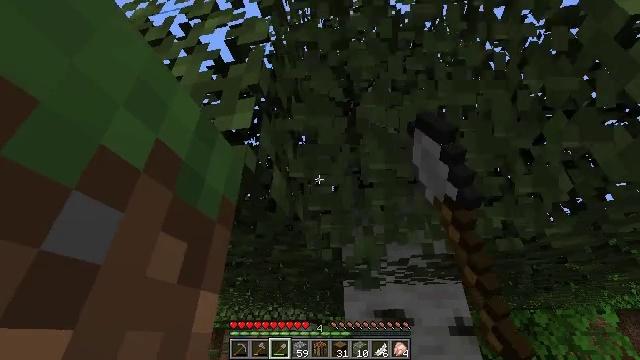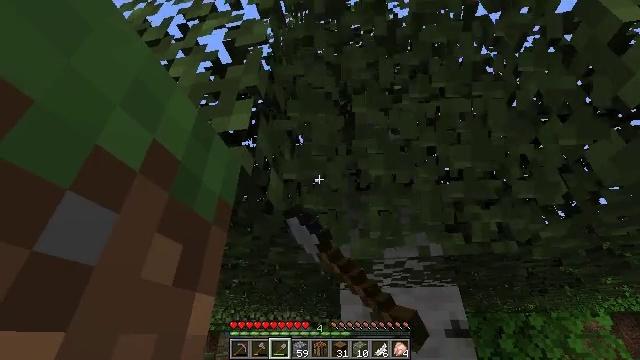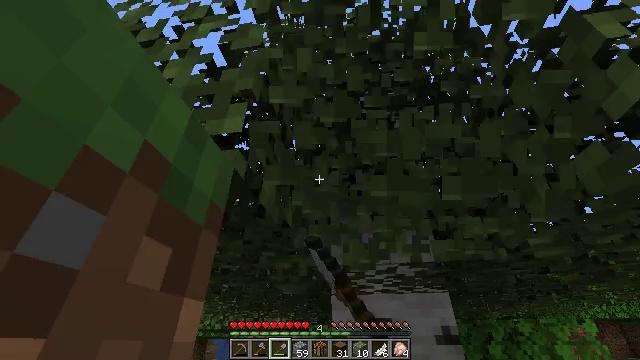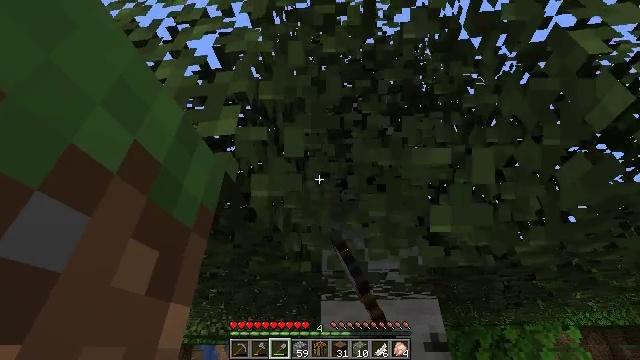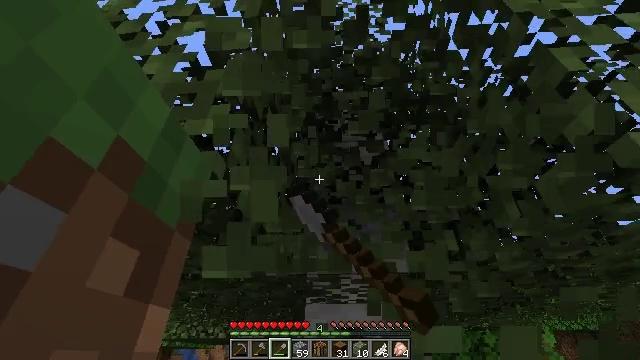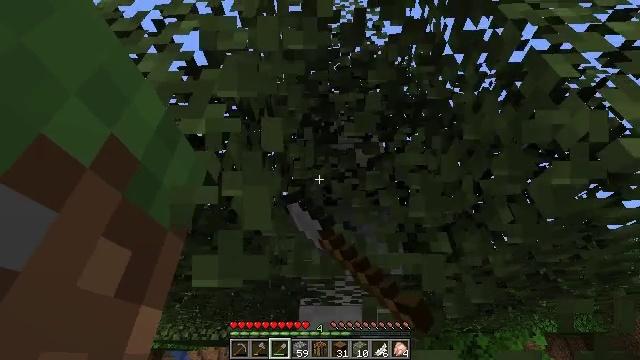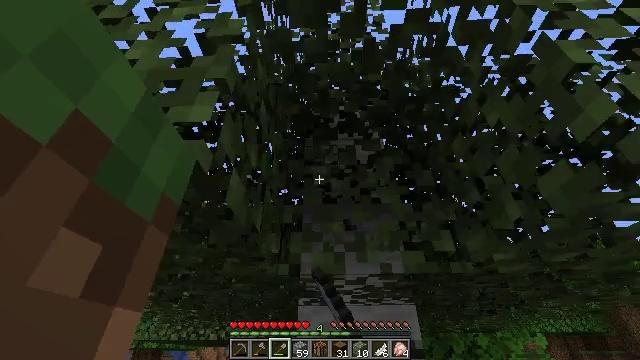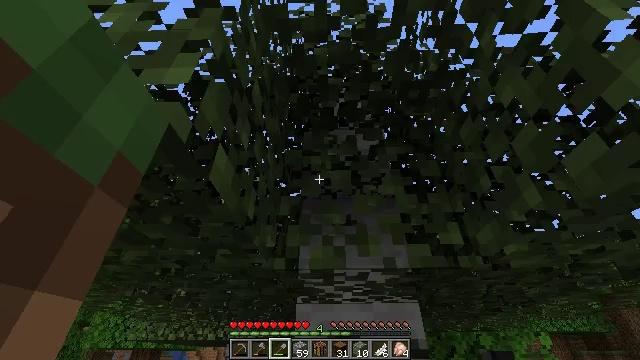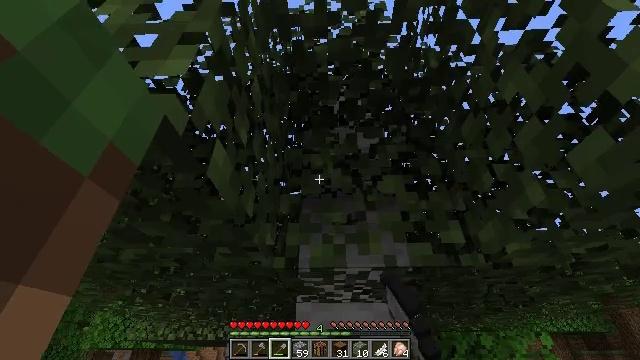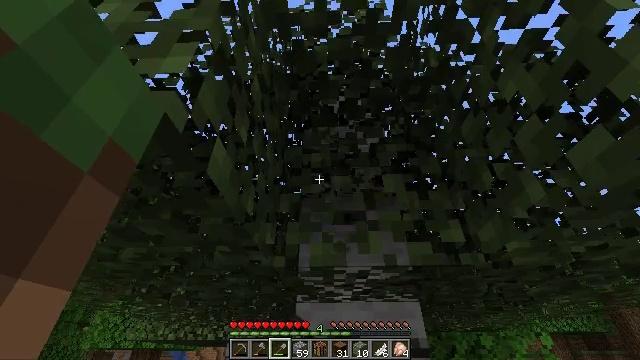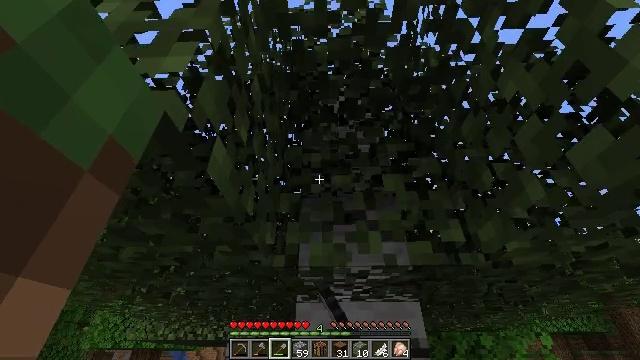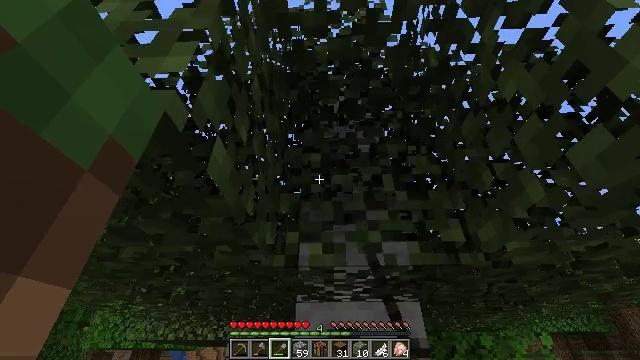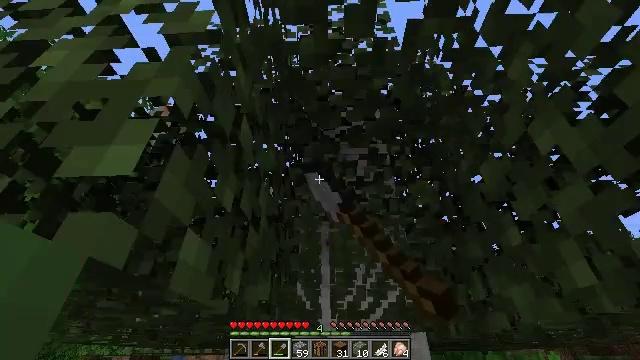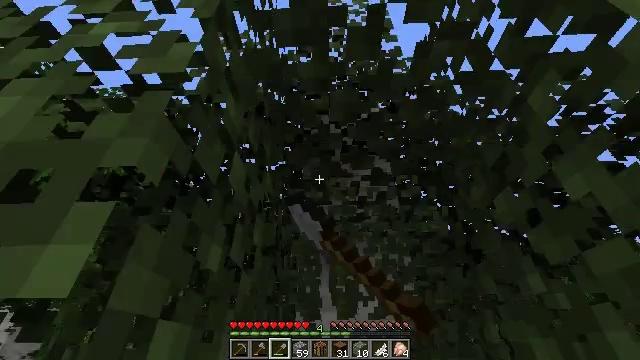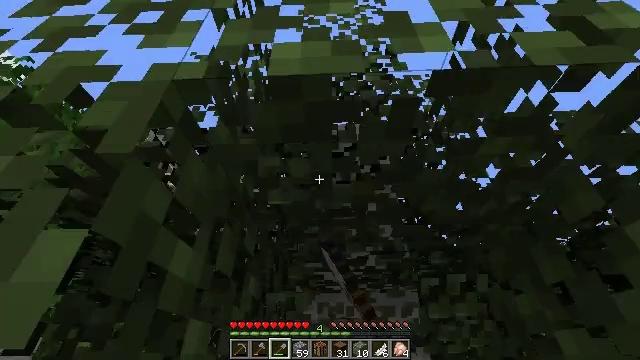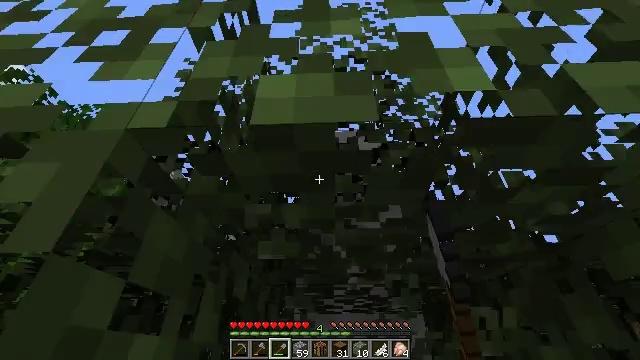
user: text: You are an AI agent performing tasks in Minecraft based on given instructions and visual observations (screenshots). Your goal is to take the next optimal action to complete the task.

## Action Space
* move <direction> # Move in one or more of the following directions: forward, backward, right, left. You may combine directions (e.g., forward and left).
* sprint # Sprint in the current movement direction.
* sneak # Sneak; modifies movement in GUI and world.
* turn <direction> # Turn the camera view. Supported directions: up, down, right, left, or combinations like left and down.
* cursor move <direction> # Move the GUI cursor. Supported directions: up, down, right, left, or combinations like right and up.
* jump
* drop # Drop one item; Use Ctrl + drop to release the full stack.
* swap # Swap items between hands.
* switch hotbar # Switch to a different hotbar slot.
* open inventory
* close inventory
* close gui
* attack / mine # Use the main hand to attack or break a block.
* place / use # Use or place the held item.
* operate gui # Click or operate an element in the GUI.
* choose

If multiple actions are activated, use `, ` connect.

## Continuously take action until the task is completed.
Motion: motion action
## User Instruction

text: Harvest birch leaves for decorations.
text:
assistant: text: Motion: attack / mine
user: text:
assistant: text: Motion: turn right and up, attack / mine
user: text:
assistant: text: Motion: turn right and up, attack / mine
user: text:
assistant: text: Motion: turn right, attack / mine
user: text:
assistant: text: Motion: turn right, attack / mine
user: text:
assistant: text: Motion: move forward, attack / mine
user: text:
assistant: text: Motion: move forward, attack / mine
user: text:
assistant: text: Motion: move forward, attack / mine
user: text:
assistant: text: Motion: move forward, attack / mine
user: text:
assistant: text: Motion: move forward, attack / mine
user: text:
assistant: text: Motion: move forward, attack / mine
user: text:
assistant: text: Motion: move forward, attack / mine, jump
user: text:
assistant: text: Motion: move forward, attack / mine, jump
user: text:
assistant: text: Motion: move forward, attack / mine, jump
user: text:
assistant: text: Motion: move forward, attack / mine
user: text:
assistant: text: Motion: move forward, attack / mine
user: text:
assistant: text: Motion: move forward, attack / mine
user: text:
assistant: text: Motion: move forward, attack / mine
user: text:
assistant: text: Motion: move forward, attack / mine
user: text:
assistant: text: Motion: move forward, attack / mine
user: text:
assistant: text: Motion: move forward, turn down, attack / mine
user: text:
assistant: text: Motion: move forward, turn down, attack / mine
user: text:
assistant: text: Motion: move forward, turn left and down, attack / mine
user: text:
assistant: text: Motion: turn left and down, attack / mine
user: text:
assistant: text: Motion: turn left, attack / mine
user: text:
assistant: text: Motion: turn left and down, attack / mine
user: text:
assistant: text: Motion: turn left and down, attack / mine
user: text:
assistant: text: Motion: turn left and down, attack / mine
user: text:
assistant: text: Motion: turn left and down, attack / mine
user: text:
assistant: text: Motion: attack / mine